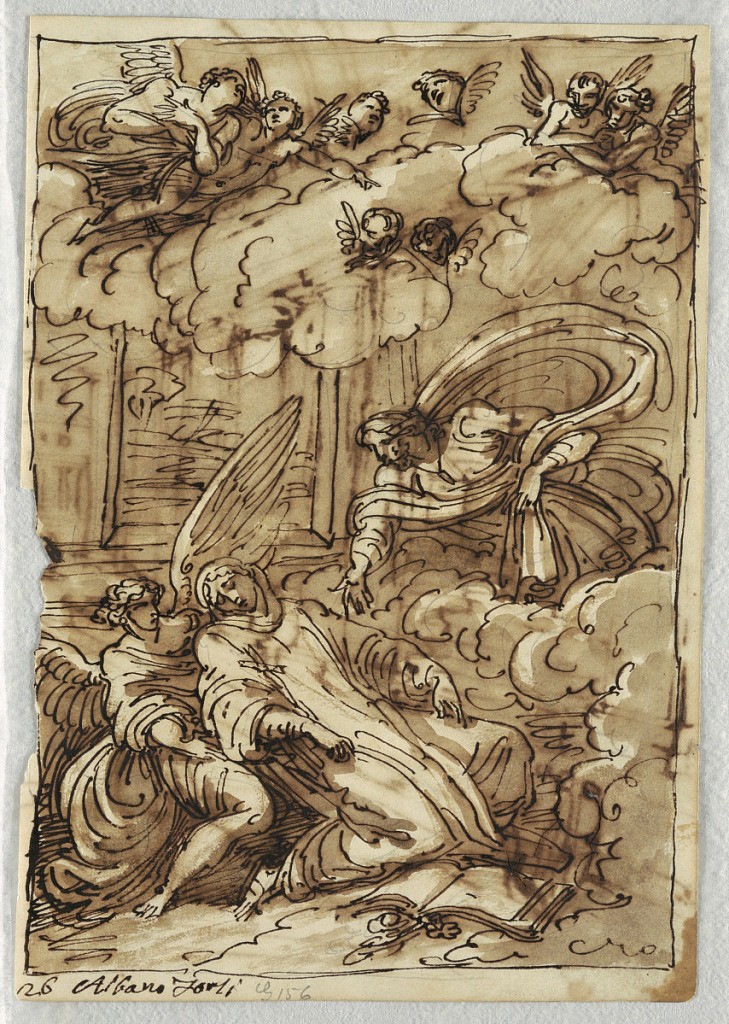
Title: Ecstasy of St. Theresa after Circle of Francesco Albani
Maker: Felice Giani, Italian, 1758–1823
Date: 1810–20
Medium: Pen and brown ink, brush and brown wash over traces of black chalk on white laid paper
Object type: Sketchbook folio
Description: Swooning Saint with book on ground before him; Saint supported by an angel and another figure (God the Father?) hovers above at right. Angels and cherubim on clouds above.